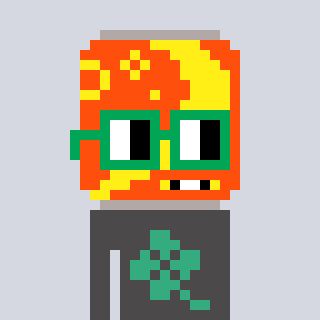
a pixel art character with square green glasses, a pop-shaped head and a grayscale-colored body on a cool background